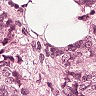
Metastatic tissue present: yes